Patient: sex F, age 33
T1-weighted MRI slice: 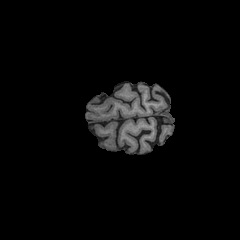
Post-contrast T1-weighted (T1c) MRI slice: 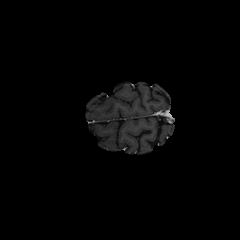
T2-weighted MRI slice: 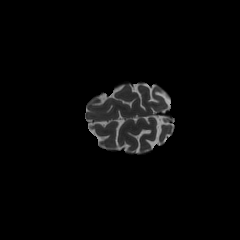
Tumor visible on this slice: no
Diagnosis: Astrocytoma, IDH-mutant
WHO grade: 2